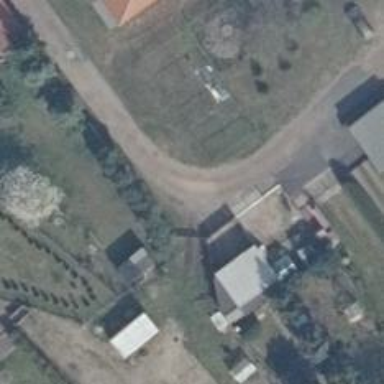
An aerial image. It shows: Driveway.